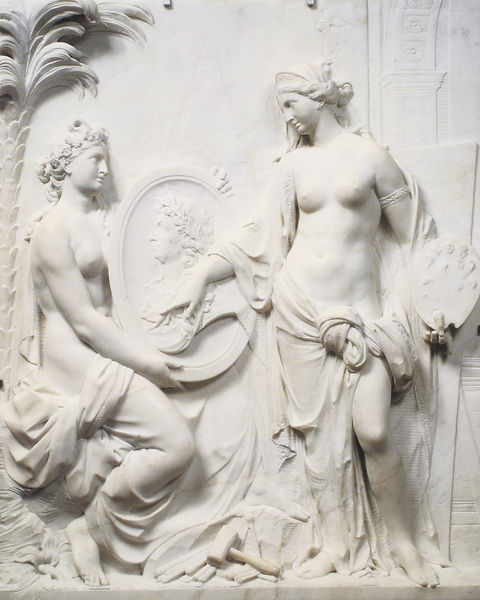
Titel: Allegorie von Skulptur und Malerei
Künstler: Jacques Prou
Institution: Paris, Musée du Louvre
Schlagwörter: baum, mann, nackt, umhang, weiß, frauen, menschen, frau, marmor, profil, tuch, fächer, malerei, kleidung, knoten, bild, bildnis, portrait, porträt, spiegel, natur, stamm, gewand, haare, stoff, pflanze, oval, skulptur, statue, beine, relief, brüste, füße, bogen, büste, maler, palme, bildhauerei, halbnackt, knie, antike, medaillon, künstler, medallie, allegorie, kranz, künste, lorbeeren, lorbeerkranz, palette, bekleidung, rom, tracht, wappen, statuen, hammer, antik, götter, griechisch, griechenland, gips, wandbild, haartracht, römisch, mamor, fau, bildhauer, pallette, hochrelief, cäsar, künstlerinnen, wettstreit, malerinnen, loorbeerkranz, leicht bekleidet, wettstreit der künste